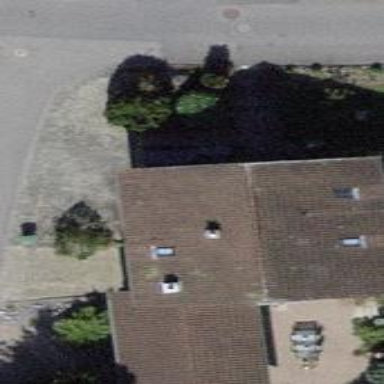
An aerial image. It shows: Simple house.